Question: I have one "Master" LinearLayout with several other LinearLayouts nested inside of it that extend all of the way from side to side. I was wondering if I could use weight to split the vertical space up between the nested layouts with the percentage. If so, this could be the solution to all my problems that I am currently having with my app.
All help is appreciated!
Here is my goal:

I want to split those vertically, so it will scale nice.
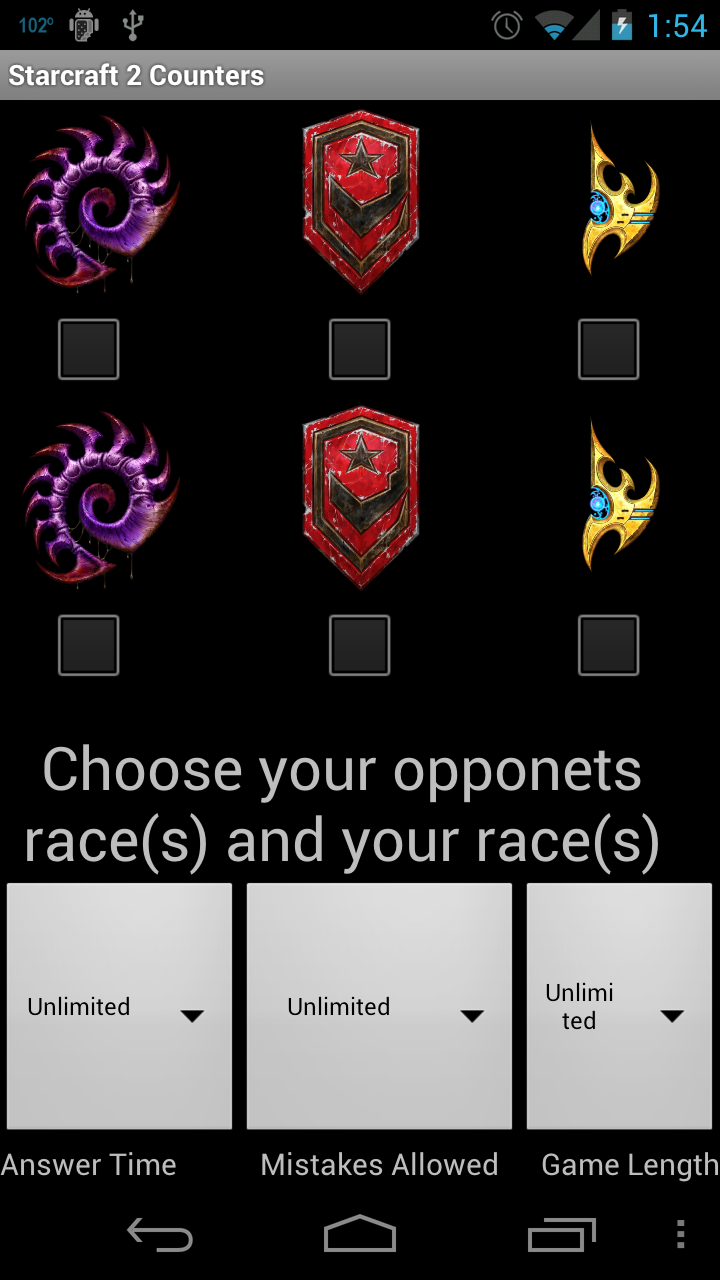
Answer: weight of your parent 'Layout' will be count of your total child 'Layouts' and give 'weight=1' to your child 'Layouts'.
This will align your child 'Layouts' in equal sizes horizontally.